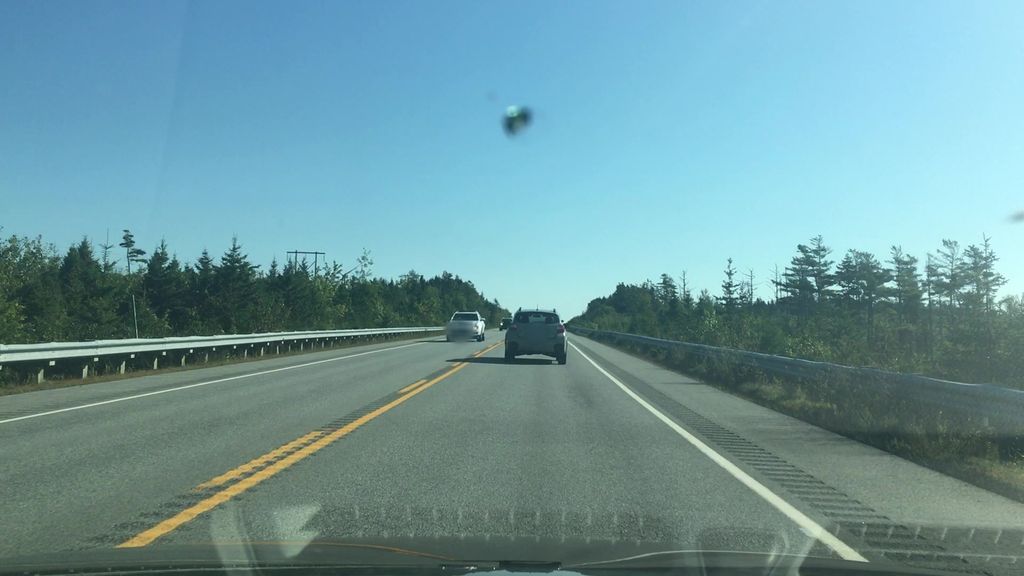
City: halifax